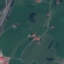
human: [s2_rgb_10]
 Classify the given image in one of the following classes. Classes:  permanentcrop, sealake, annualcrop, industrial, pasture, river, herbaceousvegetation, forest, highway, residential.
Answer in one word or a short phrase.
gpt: Pasture